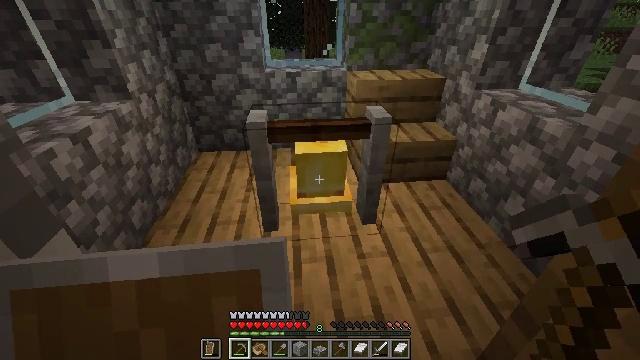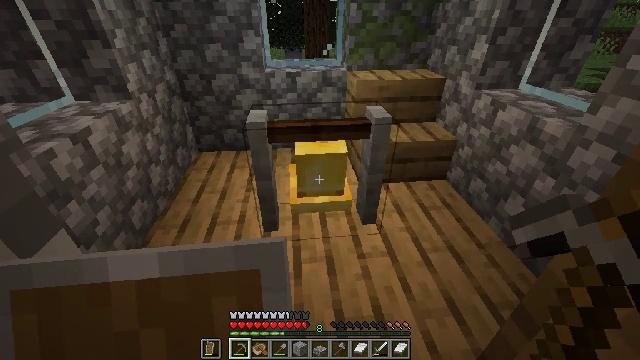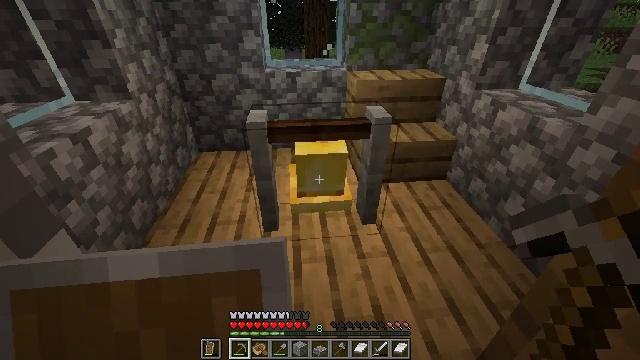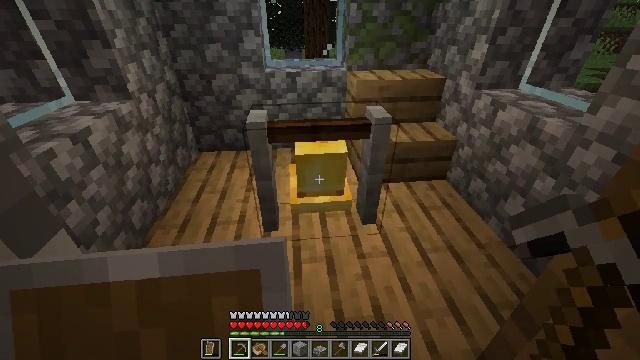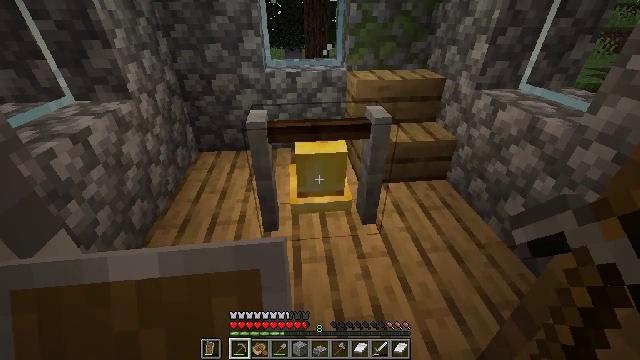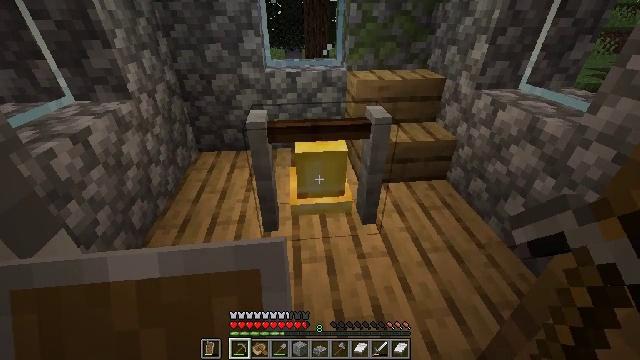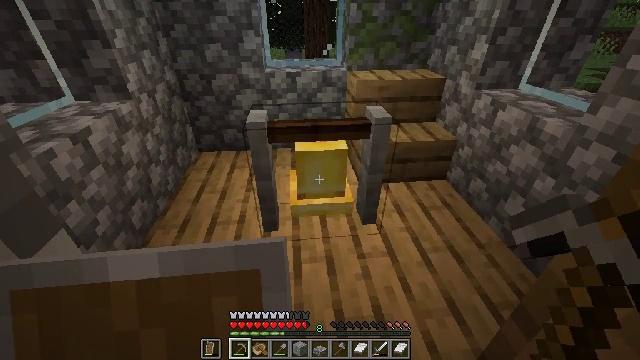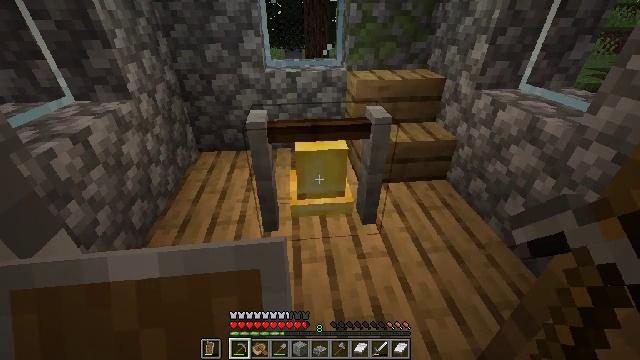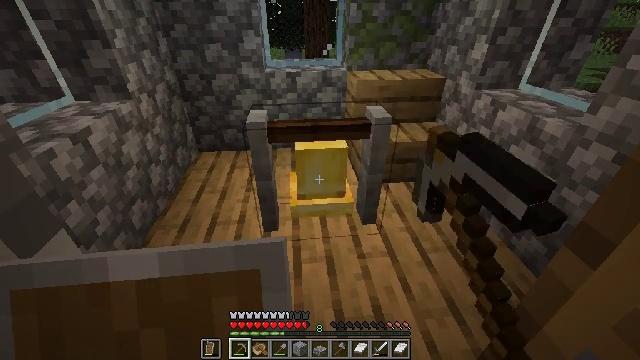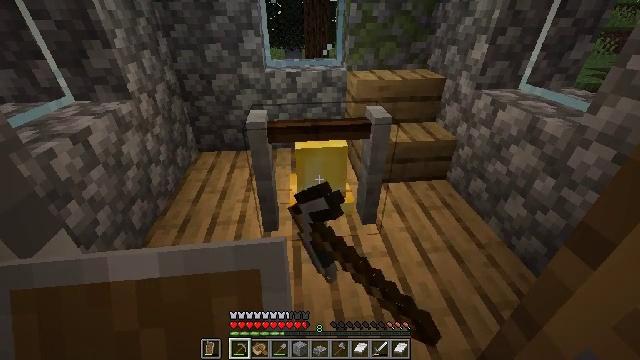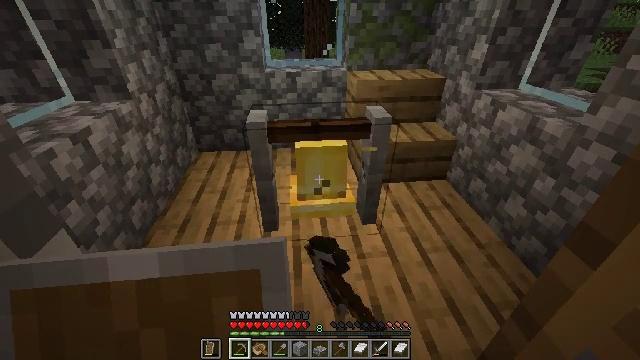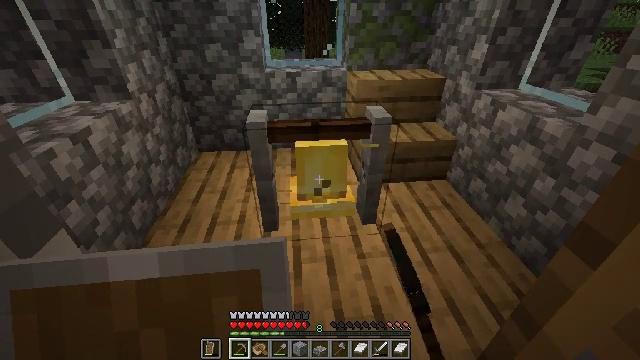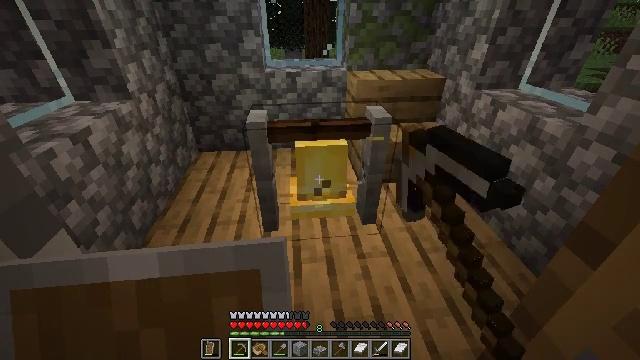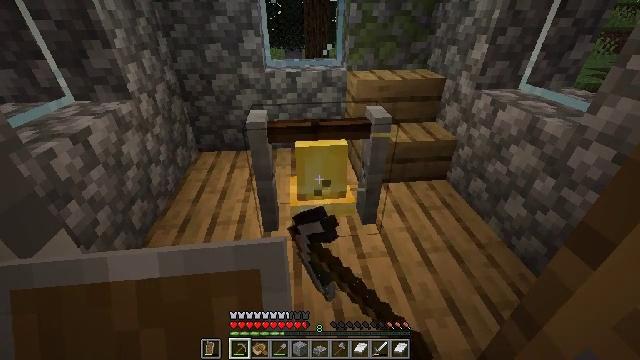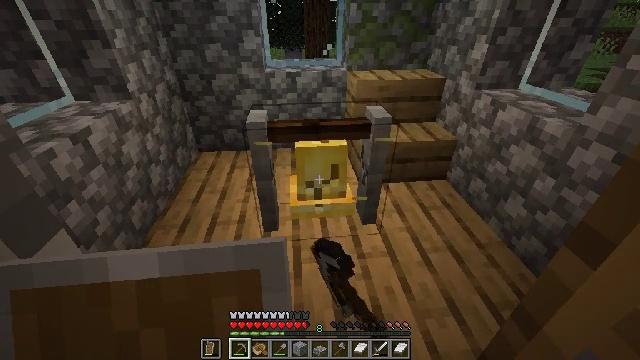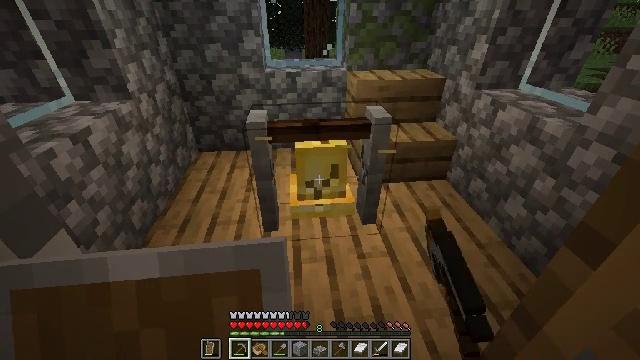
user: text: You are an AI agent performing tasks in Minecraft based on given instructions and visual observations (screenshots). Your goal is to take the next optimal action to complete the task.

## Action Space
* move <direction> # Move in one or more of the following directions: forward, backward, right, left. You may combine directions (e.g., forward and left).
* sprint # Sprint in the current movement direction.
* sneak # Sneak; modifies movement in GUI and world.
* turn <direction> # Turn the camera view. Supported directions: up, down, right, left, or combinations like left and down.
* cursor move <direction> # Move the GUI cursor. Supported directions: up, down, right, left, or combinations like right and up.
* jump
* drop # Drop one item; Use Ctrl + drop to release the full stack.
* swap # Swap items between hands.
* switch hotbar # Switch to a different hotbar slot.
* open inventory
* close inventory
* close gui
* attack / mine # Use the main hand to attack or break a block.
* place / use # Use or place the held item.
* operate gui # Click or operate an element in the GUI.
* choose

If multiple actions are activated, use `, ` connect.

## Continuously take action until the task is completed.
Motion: motion action
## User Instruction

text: Collect the bell.
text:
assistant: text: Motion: no_op
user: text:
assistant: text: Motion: no_op
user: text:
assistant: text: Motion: no_op
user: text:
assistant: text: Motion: no_op
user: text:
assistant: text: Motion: no_op
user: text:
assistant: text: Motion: no_op
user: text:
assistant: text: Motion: attack / mine
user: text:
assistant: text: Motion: attack / mine
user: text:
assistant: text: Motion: attack / mine
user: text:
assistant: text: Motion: attack / mine
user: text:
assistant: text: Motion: attack / mine
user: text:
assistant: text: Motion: attack / mine
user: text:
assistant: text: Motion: attack / mine
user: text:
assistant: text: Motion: attack / mine
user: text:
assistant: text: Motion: attack / mine
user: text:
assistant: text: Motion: attack / mine
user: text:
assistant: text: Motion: attack / mine
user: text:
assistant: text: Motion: attack / mine
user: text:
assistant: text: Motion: attack / mine
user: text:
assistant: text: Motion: attack / mine
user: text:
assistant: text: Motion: attack / mine
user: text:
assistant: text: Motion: attack / mine
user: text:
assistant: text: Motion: attack / mine
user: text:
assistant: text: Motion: attack / mine
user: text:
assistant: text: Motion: attack / mine
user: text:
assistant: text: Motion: attack / mine
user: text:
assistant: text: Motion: attack / mine
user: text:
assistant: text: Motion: attack / mine
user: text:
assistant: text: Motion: attack / mine
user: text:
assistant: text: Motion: attack / mine